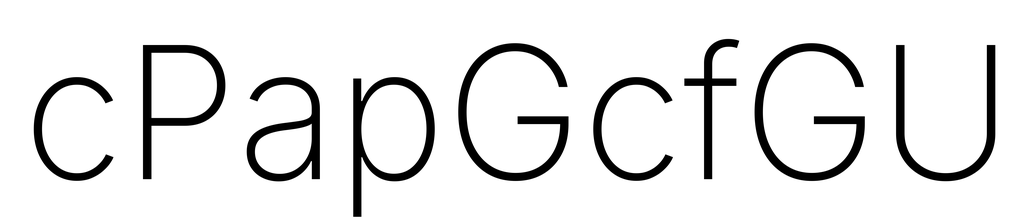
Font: Inter_ExtraLight